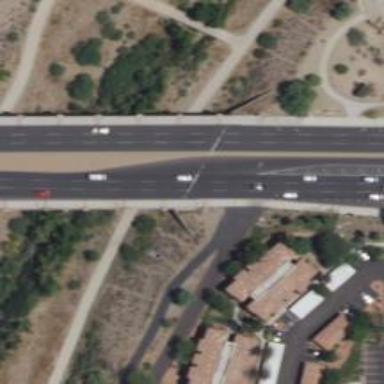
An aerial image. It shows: Asphalt road on secondary bridge.